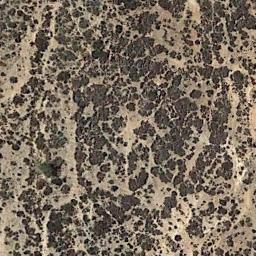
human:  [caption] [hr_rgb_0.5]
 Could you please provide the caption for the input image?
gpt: The chaparral is consist of dense bushes in the bare land .

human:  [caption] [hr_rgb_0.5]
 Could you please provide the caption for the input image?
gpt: A lot of dense chaparrals of different sizes grow in the desert .

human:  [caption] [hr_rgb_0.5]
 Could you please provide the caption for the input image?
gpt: There are several trees and some weeds in this desert .

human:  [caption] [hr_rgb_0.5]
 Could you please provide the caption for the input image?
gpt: Chaparral is densely distributed on the sand .

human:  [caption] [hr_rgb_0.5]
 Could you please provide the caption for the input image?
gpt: The chaparral is uneven but dense .